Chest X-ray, PA view. Patient: 44 years old, sex F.
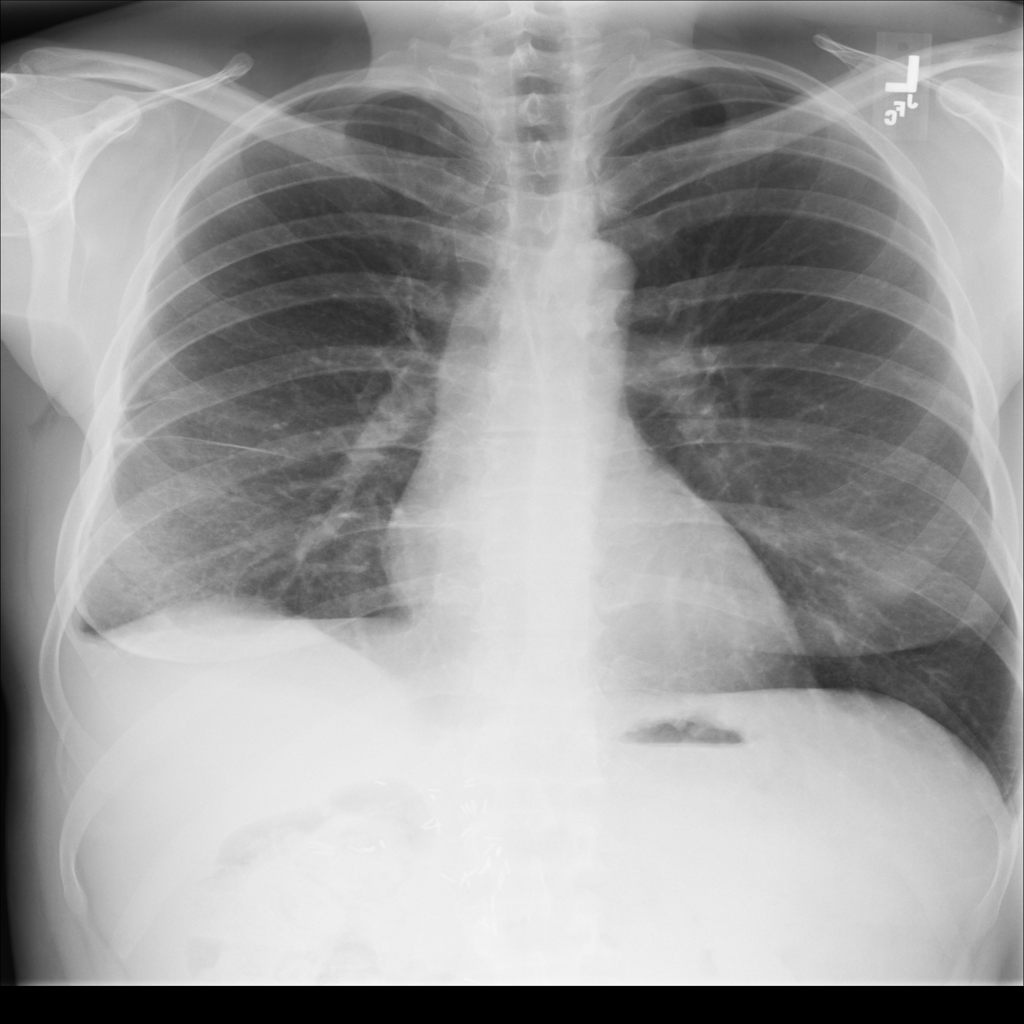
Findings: Pleural_Thickening